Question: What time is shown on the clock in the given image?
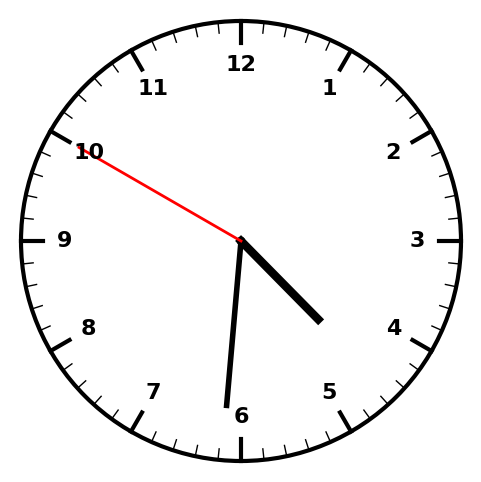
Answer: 04:30:50